Question: I am working on the android project in which I need to draw a UI something like below. I need to divide the android screen in two half. In the Top Half I need to show the google mps. And in the Bottom Half I need to show the user information as soon as anyone clicked on the 'Google Maps'. Top Half part is done and its working for me.
I m having trouble in designing the UI for Bottom Half part. What should be the 'main.xml file' for the below UI. Whenever I click 'markers on the Map', there 'information' should be shown on the bottom half of the Android Screen. Below is the design that I made on the paint
which contains an image and on the user information in the Bottom Half of the android screen.

This is what I have currently as a 'main.xml file', which I need to modify to look like above image.
'''
<?xml version="1.0" encoding="utf-8"?>
<LinearLayout xmlns:android="http://schemas.android.com/apk/res/android"
android:layout_width="fill_parent"
android:layout_height="fill_parent"
android:orientation="vertical" >
<com.google.android.maps.MapView
android:id="@+id/mapView"
android:layout_width="fill_parent"
android:layout_height="fill_parent"
android:layout_weight="1"
android:apiKey="0vAX8Xe9xjo5gkFNEEIH7KdHkNZNJWNnsjUPKkQ"
android:clickable="true"
android:enabled="true" />
<TextView
android:id="@+id/textView"
android:layout_width="fill_parent"
android:layout_height="fill_parent"
android:layout_weight="1"
android:text="TextView" />
</LinearLayout>
'''
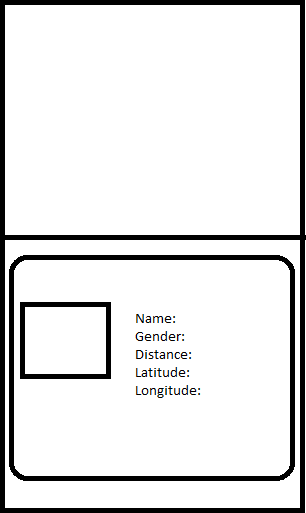
Answer: You can try this:
'''
<?xml version="1.0" encoding="utf-8"?>
<LinearLayout
xmlns:android="http://schemas.android.com/apk/res/android"
android:layout_width="fill_parent"
android:layout_height="fill_parent"
android:orientation="vertical" >
<com.google.android.maps.MapView
android:id="@+id/mapView"
android:layout_width="fill_parent"
android:layout_height="0dp"
android:layout_weight="1"
android:apiKey="0vAX8Xe9xjo5gkFNEEIH7KdHkNZNJWNnsjUPKkQ"
android:clickable="true"
android:state_enabled="true" />
<LinearLayout
xmlns:android="http://schemas.android.com/apk/res/android"
android:layout_width="fill_parent"
android:layout_height="0dp"
android:layout_weight="1"
android:baselineAligned="false"
android:orientation="horizontal">
<LinearLayout
xmlns:android="http://schemas.android.com/apk/res/android"
android:layout_width="0dp"
android:layout_height="fill_parent"
android:layout_weight="0.7"
android:orientation="vertical">
<ImageView
android:src="@drawable/icon"
android:layout_width="wrap_content"
android:layout_height="wrap_content"
android:layout_gravity="center"
android:layout_marginTop="45dp"
/>
</LinearLayout>
<LinearLayout
xmlns:android="http://schemas.android.com/apk/res/android"
android:layout_width="0dp"
android:layout_height="fill_parent"
android:layout_weight="1"
android:orientation="vertical">
<TextView
android:id="@+id/textView1"
android:layout_width="wrap_content"
android:layout_height="wrap_content"
android:layout_marginTop="45dp"
android:text="Name:" />
<TextView
android:id="@+id/textView2"
android:layout_width="wrap_content"
android:layout_height="wrap_content"
android:text="Gender:" />
<TextView
android:id="@+id/textView3"
android:layout_width="wrap_content"
android:layout_height="wrap_content"
android:text="Distance:" />
<TextView
android:id="@+id/textView4"
android:layout_width="wrap_content"
android:layout_height="wrap_content"
android:text="Latitude:" />
<TextView
android:id="@+id/textView5"
android:layout_width="wrap_content"
android:layout_height="wrap_content"
android:text="Longitude:" />
</LinearLayout>
</LinearLayout>
</LinearLayout>
'''

Hope that's what you are looking for.